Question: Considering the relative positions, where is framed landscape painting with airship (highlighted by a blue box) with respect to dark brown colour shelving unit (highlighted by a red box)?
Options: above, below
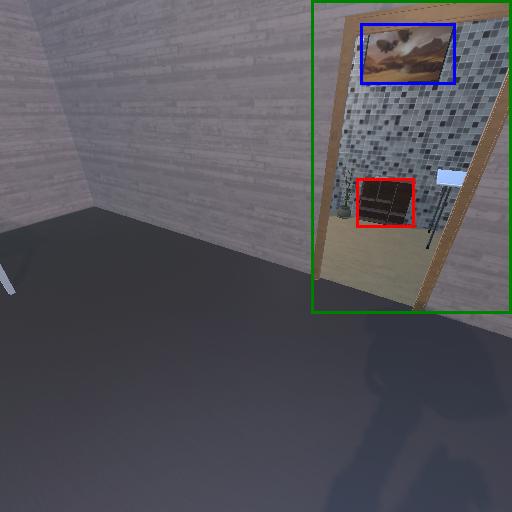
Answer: above